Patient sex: M
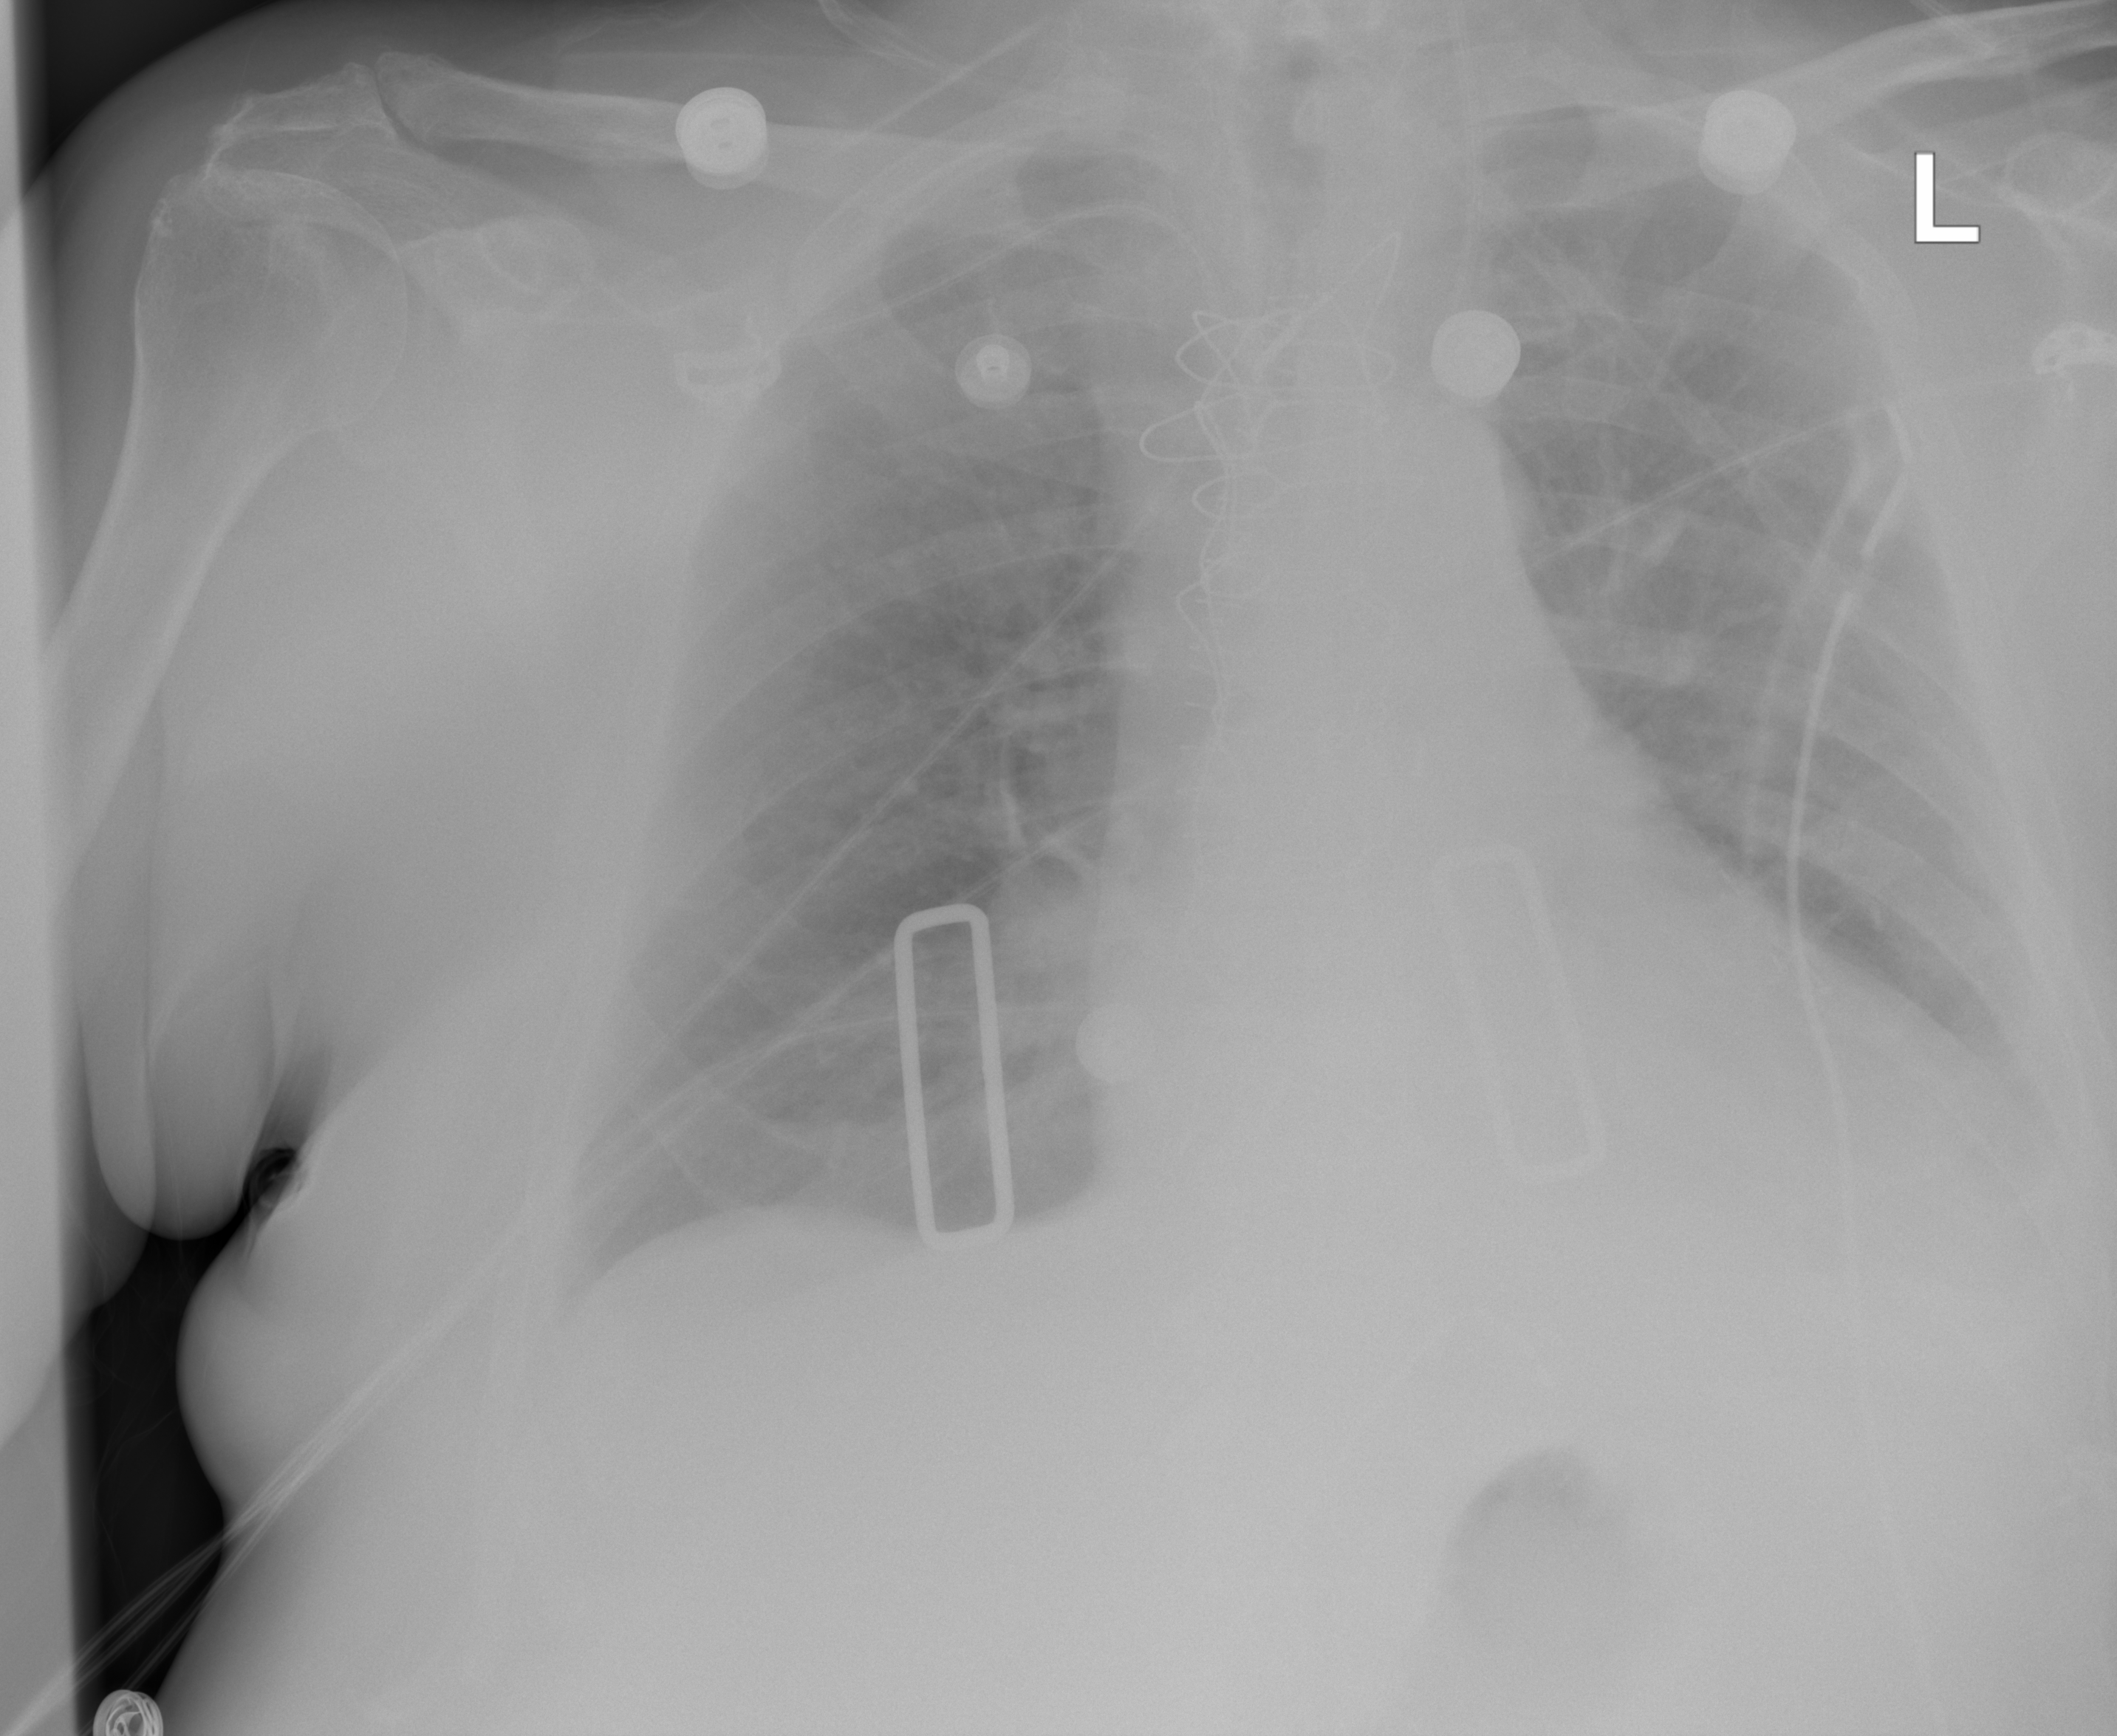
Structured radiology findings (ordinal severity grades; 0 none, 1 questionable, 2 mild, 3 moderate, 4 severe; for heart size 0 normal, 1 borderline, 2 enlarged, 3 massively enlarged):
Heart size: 2
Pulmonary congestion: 0
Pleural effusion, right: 2
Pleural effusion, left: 2
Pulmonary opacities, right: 0
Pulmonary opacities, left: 0
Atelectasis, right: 0
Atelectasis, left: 0